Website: bh-photo
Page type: receipt
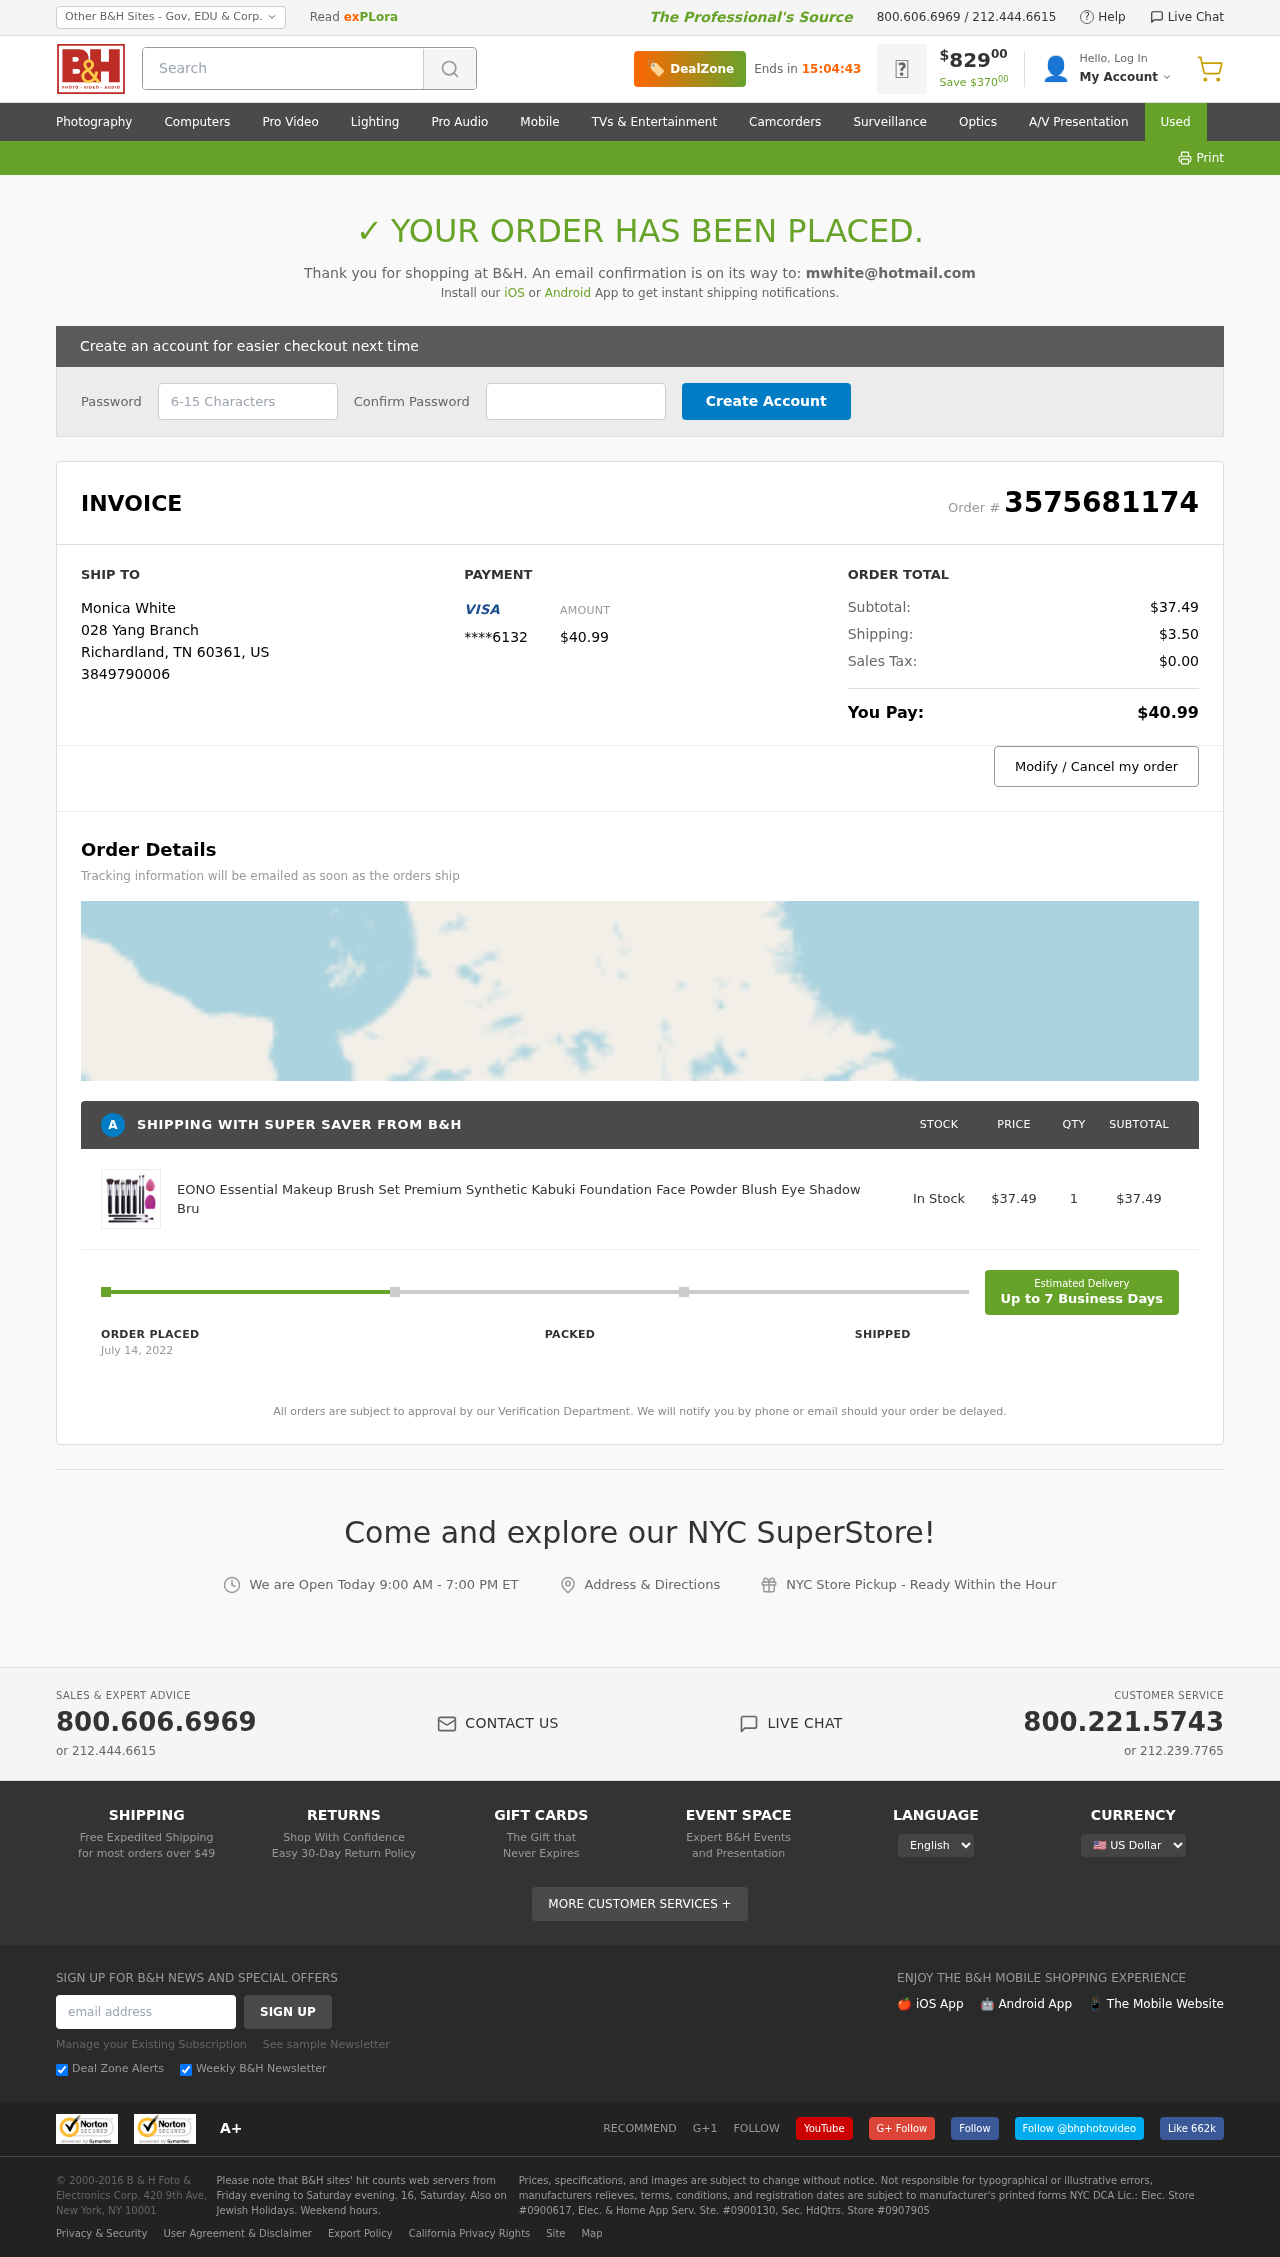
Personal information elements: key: PII_CARD_LAST4
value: ****6132
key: PII_CITY
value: Richardland
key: PII_COUNTRY_CODE
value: US
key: PII_EMAIL
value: mwhite@hotmail.com
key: PII_FULLNAME
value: Monica White
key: PII_PHONE
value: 3849790006
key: PII_POSTCODE
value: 60361
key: PII_STATE_ABBR
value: TN
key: PII_STREET
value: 028 Yang Branch
Product elements: key: PRODUCT1_NAME
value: EONO Essential Makeup Brush Set Premium Synthetic Kabuki Foundation Face Powder Blush Eye Shadow Bru
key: PRODUCT1_PRICE
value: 37.49
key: PRODUCT1_QUANTITY
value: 1
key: PRODUCT1_SUBTOTAL
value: $37.49
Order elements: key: ORDER_ID
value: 3575681174
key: ORDER_TOTAL
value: $40.99
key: ORDER_SUBTOTAL
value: $37.49
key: ORDER_SHIPPING_COST
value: $3.50
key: ORDER_TAX
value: $0.00
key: ORDER_DATE
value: July 14, 2022
Search elements: key: HEADER_SEARCH
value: Search